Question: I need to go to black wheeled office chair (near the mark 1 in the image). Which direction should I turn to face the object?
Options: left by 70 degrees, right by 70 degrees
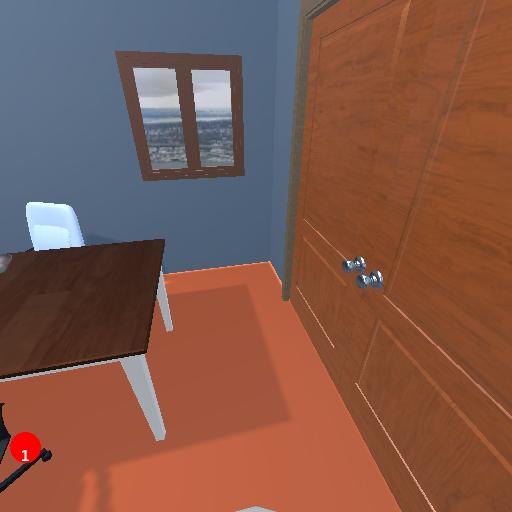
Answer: left by 70 degrees